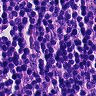
Metastatic tissue present: no